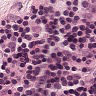
Metastatic tissue present: no